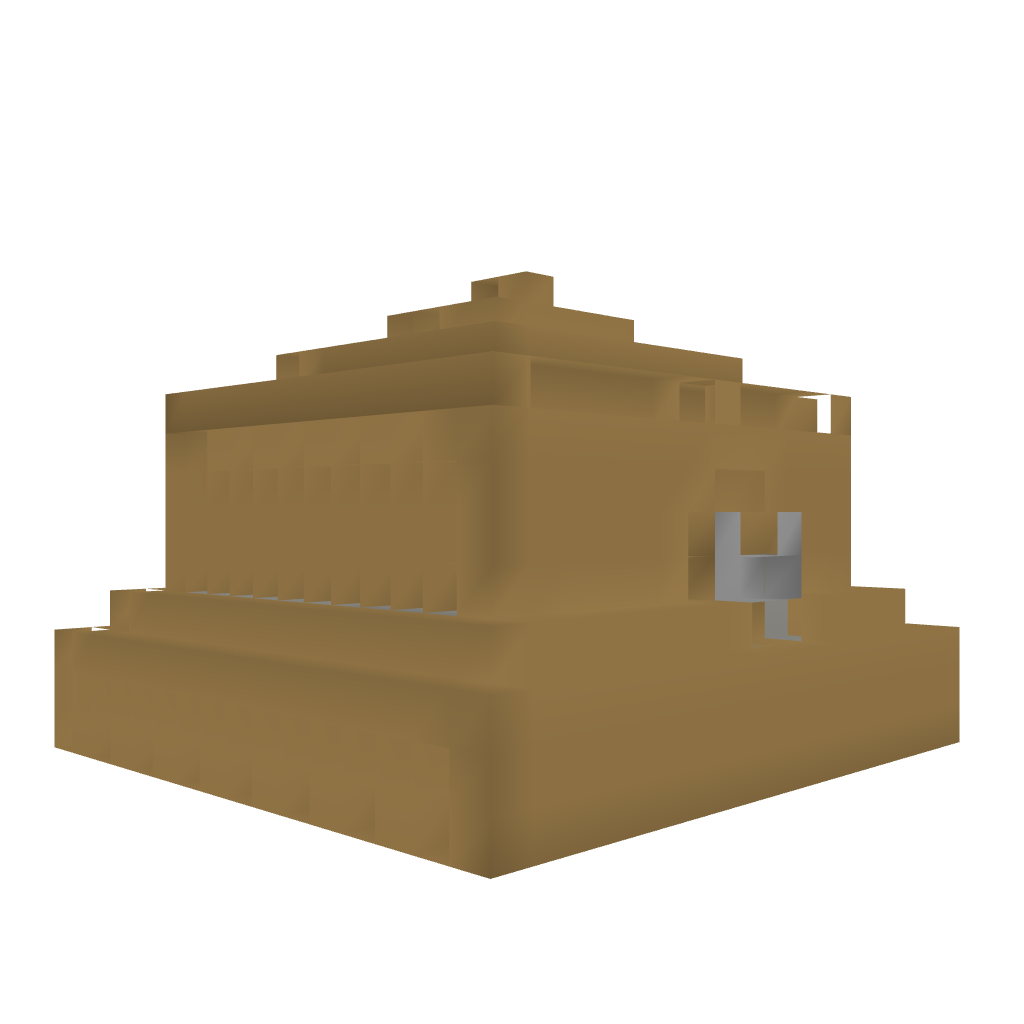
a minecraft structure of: house on lava